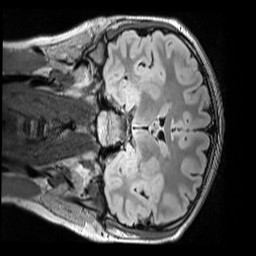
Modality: FLAIR
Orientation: coronal
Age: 12
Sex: male
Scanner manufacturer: siemens
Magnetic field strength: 3 T
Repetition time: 5 s
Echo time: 0.388 s